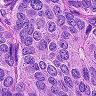
Metastatic tissue present: yes